Question: Hello im trying to implement this symfony 3.4 RatingBundle
<URL>
i got this result

the css working perfect but the stars are non clickable so the problem that there is no link between the js and the stars
this is my code #update : i have put the js code in the twig page to make the code more clear.
html.twig
'''
{% extends 'base.html.twig' %}
{% block body %}
<h1>Lists of Posts !</h1>
<div class="album py-5 bg-light">
<div class="container">
<h2>Search A Post !!</h2>
<div class="sidebar-search">
<div class="input-group custom-search-form">
<input type="text" id="search" class="form-control" placeholder="Search here">
</div>
<!-- /input-group -->
</div>
<ul class="nav" id="side-menu">
<li>
<a href="#"> resultats de recherche<span class="fa arrow"></span></a>
<ul class="nav nav-second-level" id="entitiesNav">
</ul>
</li>
</ul><br><br><br><br>
<script type="text/javascript" src="{{ asset('assets/js/jquery-2.2.3.min.js') }}"></script>
<script type="text/javascript">
$(function(){
// $( '.rating' ).click(function() {
// alert(parseInt($(this).find('input').val()));
// });
var labelWasClicked = function labelWasClicked(){
var input = $(this).siblings().filter('input');
if (input.attr('disabled')) {
return;
}
input.val($(this).attr('data-value'));
}
var turnToStar = function turnToStar(){
if ($(this).find('input').attr('disabled')) {
return;
}
var labels = $(this).find('div');
labels.removeClass();
labels.addClass('star');
}
var turnStarBack = function turnStarBack(){
var rating = parseInt($(this).find('input').val());
if (rating > 0) {
var selectedStar = $(this).children().filter('#rating_star_'+rating)
var prevLabels = $(selectedStar).nextAll();
prevLabels.removeClass();
prevLabels.addClass('star-full');
selectedStar.removeClass();
selectedStar.addClass('star-full');
}
}
$('.star, .rating-well').click(labelWasClicked);
$('.rating-well').each(turnStarBack);
$('.rating-well').hover(turnToStar,turnStarBack);
});
jQuery(document).ready(function() {
var searchRequest = null;
$("#search").keyup(function() {
var minlength = 1;
var that = this;
var value = $(this).val();
var entitySelector = $("#entitiesNav").html('');
if (value.length >= minlength ) {
if (searchRequest != null)
searchRequest.abort();
searchRequest = $.ajax({
type: "GET",
url: "{{ path('ajax_search') }}",
data: {
'q' : value
},
dataType: "text",
success: function(msg){
//we need to check if the value is the same
if (value===$(that).val()) {
var result = JSON.parse(msg);
$.each(result, function(key, arr) {
$.each(arr, function(id, value) {
if (key === 'posts') {
if (id !== 'error') {
console.log(value[1]);
entitySelector.append('<li><b>'+value[1]+'</b><a href="/pidev_symfony-officiel/web/app_dev.php/livre/detailedlivre/'+id+'">'+'<img src="/pidev_symfony-officiel/web/livimages/'+value[0]+'" style="width: 50px; height: 70px"/>'+'</a></li>');
} else {
entitySelector.append('<li class="errorLi">'+value+'</li>');
}
}
});
});
}
}
});
}
});
});
</script>
<div class="post-container">
<div class="row">
<section class="featured section-padding">
<div class="container">
<div class="row">
<div class="col-12 text-center">
<div class="heading">
<h1 class="section-title">Livres</h1>
<br>
</div>
</div>
{% for livre in livres %}
<div class="col-xs-6 col-sm-6 col-md-6 col-lg-4">
<div class="featured-box">
<figure>
{#<img class="img-fluid" src="{{ asset('livimages/' ~ livre.image) }}" style="width: 270px;height: 350px">#}
<a href="{{ path('detailed_livre',{'id': livre.idLivre}) }}"><img class="img-fluid" src="{{ asset('livimages/' ~ livre.image) }}" style="width: 50px; height: 70px" alt=""></a>
</figure>
<div class="content-wrapper">
<div class="feature-content">
<h4>{{ livre.libelle }}</a></h4>
<p class="listing-tagline">{{ livre.description|trim }}</p>
<p class="rating">{{ '4'|rating }}</p>
</div>
</div>
</div>
</div>
{% endfor %}
</div>
</div>
</section>
</div>
</div>
</div>
</div>
{% endblock %}
{% block javascripts %}
{% endblock %}
'''
php :
'''
<?php
namespace Esprit\LoisirBundle\Form;
use blackknight467\StarRatingBundle\Form\RatingType;
use Symfony\Component\Form\AbstractType;
use Symfony\Component\Form\Extension\Core\Type\ChoiceType;
use Symfony\Component\Form\Extension\Core\Type\TextareaType;
use Symfony\Component\Form\FormBuilderInterface;
use Symfony\Component\OptionsResolver\OptionsResolver;
class LivreType extends AbstractType
{
/**
* {@inheritdoc}
*/
public function buildForm(FormBuilderInterface $builder, array $options)
{
$builder
->add('libelle')
->add('description' ,TextareaType::class)
->add('file')
->add('auteur')
->add('url')
->add('type', ChoiceType::class, array('label' => 'Type',
'choices' => array(' PDF' => 'pdf',
'Audio' => 'audio'),
'required' => true,))
->add('categorie', ChoiceType::class, array('label' => 'Categorie',
'choices' => array(
' Historique' => 'historique',
' Biographique' => 'biographique',
' Politique' => 'politique',
' Voyages' => 'Voyages',
'Jeunesse' => 'Jeunesse'),
'required' => true,))
->add('rating', RatingType::class, [
'label' => 'Rating'
]);
}/**
* {@inheritdoc}
*/
public function configureOptions(OptionsResolver $resolver)
{
$resolver->setDefaults(array(
'data_class' => 'Esprit\LoisirBundle\Entity\Livre'
));
}
/**
* {@inheritdoc}
*/
public function getBlockPrefix()
{
return 'esprit_loisirbundle_livre';
}
}
'''
controller.php
'''
<?php
namespace Esprit\LoisirBundle\Controller;
use Esprit\LoisirBundle\Entity\Livre;
use Esprit\LoisirBundle\Entity\Utilisateur;
use Symfony\Bundle\FrameworkBundle\Controller\Controller;
use Symfony\Component\HttpFoundation\Request;
use Symfony\Component\HttpFoundation\Response;
/**
* Livre controller.
*
*/
class LivreController extends Controller
{
/**
* Lists all livre entities.
*
*/
public function indexAction()
{
$em = $this->getDoctrine()->getManager();
//$livres = $em->getRepository('EspritLoisirBundle:Livre')->findAll();
$livres = $em->getRepository('EspritLoisirBundle:Livre')->findBy([], ['idLivre' => 'DESC']);
return $this->render('livre/index.html.twig', array('livres' => $livres));
}
/**
* Creates a new livre entity.
*
*/
public function newAction(Request $request)
{
/* ====== sesssion try */
$user = $this->container->get('security.token_storage')->getToken()->getUser();
$user1=new Utilisateur();
$user1= $this->getDoctrine()->getRepository(Utilisateur::class) ->find($user->getId());
/* ====== sesssion try */
$livre = new Livre();
$form = $this->createForm('Esprit\LoisirBundle\Form\LivreType', $livre);
$form->handleRequest($request);
if ($form->isSubmitted() && $form->isValid()) {
/* ===== session */
$livre->setIdUtilisateur($user1);
/* ===== session */
$em = $this->getDoctrine()->getManager();
/* =====Image Up====== */
$livre -> uploadPicture();
/* =====Image Up====== */
$em->persist($livre);
$em->flush();
return $this->redirectToRoute('livre_show', array('idLivre' => $livre->getIdlivre()));
}
return $this->render('livre/new.html.twig', array(
'livre' => $livre,
'form' => $form->createView(),
));
}
/**
* Finds and displays a livre entity.
*
*/
public function showAction(Livre $livre)
{
$deleteForm = $this->createDeleteForm($livre);
return $this->render('livre/show.html.twig', array(
'livre' => $livre,
'delete_form' => $deleteForm->createView(),
));
}
/**
* Displays a form to edit an existing livre entity.
*
*/
public function editAction(Request $request, Livre $livre)
{
$deleteForm = $this->createDeleteForm($livre);
$editForm = $this->createForm('Esprit\LoisirBundle\Form\LivreType', $livre);
$editForm->handleRequest($request);
if ($editForm->isSubmitted() && $editForm->isValid()) {
$this->getDoctrine()->getManager()->flush();
return $this->redirectToRoute('livre_edit', array('idLivre' => $livre->getIdlivre()));
}
return $this->render('livre/edit.html.twig', array(
'livre' => $livre,
'edit_form' => $editForm->createView(),
'delete_form' => $deleteForm->createView(),
));
}
/**
* Deletes a livre entity.
*
*/
public function deleteAction(Request $request, Livre $livre)
{
$form = $this->createDeleteForm($livre);
$form->handleRequest($request);
if ($form->isSubmitted() && $form->isValid()) {
$em = $this->getDoctrine()->getManager();
$em->remove($livre);
$em->flush();
}
return $this->redirectToRoute('livre_index');
}
/**
* Creates a form to delete a livre entity.
*
* @param Livre $livre The livre entity
*
* @return \Symfony\Component\Form\Form The form
*/
private function createDeleteForm(Livre $livre)
{
return $this->createFormBuilder()
->setAction($this->generateUrl('livre_delete', array('idLivre' => $livre->getIdlivre())))
->setMethod('DELETE')
->getForm()
;
}
public function showdetailedAction($id)
{
$em= $this->getDoctrine()->getManager();
$liv=$em->getRepository('EspritLoisirBundle:Livre')->find($id);
return $this->render('@EspritLoisir/Livre/detailedpost.html.twig', array(
'libelle'=>$liv->getLibelle(),
'description'=>$liv->getDescription(),
'image'=>$liv->getImage(),
'auteur'=>$liv->getAuteur(),
'url'=>$liv->getUrl(),
'type'=>$liv->getType(),
'categorie'=>$liv->getCategorie(),
//'posts'=>$liv,
'comments'=>$liv,
'idLivre'=>$liv->getIdLivre()
));
}
public function listlivreAction(Request $request)
{
$em=$this->getDoctrine()->getManager();
$livres=$em->getRepository('EspritLoisirBundle:Livre')->findAll();
return $this->render('livre/list.html.twig', array(
"livres" =>$livres
));
}
public function searchAction(Request $request)
{
$em = $this->getDoctrine()->getManager();
$requestString = $request->get('q');
$livres = $em->getRepository('EspritLoisirBundle:Livre')->findEntitiesByString($requestString);
if(!$livres) {
$result['posts']['error'] = "0 books given ";
} else {
$result['posts'] = $this->getRealEntities($livres);
}
return new Response(json_encode($result));
}
public function getRealEntities($livres){
foreach ($livres as $livres){
$realEntities[$livres->getIdLivre()] = [$livres->getImage(),$livres->getLibelle()];
}
return $realEntities;
}
}
'''
css :
<URL>
js :
<URL>
my main problem is how to call this in the html page
'''
$('.star, .rating-well').click(labelWasClicked);
$('.rating-well').each(turnStarBack);
$('.rating-well').hover(turnToStar,turnStarBack);
'''
test in new.html.twig as requested :
'''
{% extends 'base.html.twig' %}
{% form_theme form 'bootstrap_4_layout.html.twig' %}
{% block body %}
<link rel="stylesheet" type="text/css" href="{{ asset('assets/public/css/rating.css') }}" />
<script src="{{ asset('assets/public/js/rating.js') }}"></script>
<h1>Livre creation</h1>
{{ form_start(form) }}
{{ form_widget(form) }}
<input type="submit" value="Create" class="btn btn-primary" />
{{ form_end(form) }}
{{ '2'|rating }}
<ul>
<li>
<a href="{{ path('livre_index') }}">Back to the list</a>
</li>
</ul>
{% endblock %}
'''
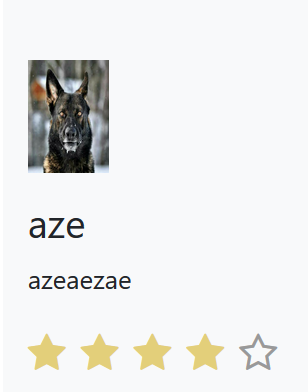
Answer: If I understand how the <URL> works correctly then I think that the 'rating' twig filter is used to just display the rating.
In order to actually rate you need to place the 'RatingType' in a form (like you did) display the form, and then submit it and save results.
In the twig file you've provided you seem to be looping over a collection of 'Livre' (I assume) entities, and in that context you can only view the rating of a livre. For now I see you have a hardcoded '4' in '{{ '4'|rating }}' there, but I guess at some point it should become '{{ livre.rating|rating }}' (assuming you will keep the rating score in the 'Livre' entity under 'rating' column) to reflect the actual rating score.
The javascript code that you've added to the twig file is misplaced. Like I've mentioned, you seem to be in "viewing" context. To actually use this script to give rating you need to be on a page where 'LivreType' form is displayed (as it is the one that holds 'RatingType' field within). Please paste the twig file that holds the 'LivreType' form if you can.
The javascript code is also unnecessary, as you should be able to use the 'asset' twig function to import the script from the bundle itself (which is what you have pasted into the twig file). It should, according to <URL>, look like so:
'''
<script src="{{ asset('bundles/starrating/js/rating.js') }}"></script>
'''
If you want to be able to give rating score while viewing the collection of 'Livre' entities, I'm afraid that you need to change the whole approach, there are many ways you can achieve this, e.g. displaying a 'RatingType' form instead of just the rating score.
<URL>'data-value="{{ stars - star + 1 }}"''stars''5''star''4'
Actually the code there is correct, it's just that the div elements for stars are added in descending order.